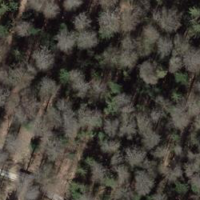
EUNIS habitat code: 41
Species observed at this site:
Petasites albus